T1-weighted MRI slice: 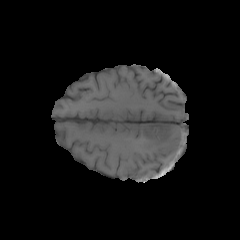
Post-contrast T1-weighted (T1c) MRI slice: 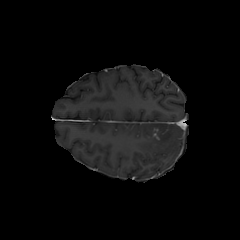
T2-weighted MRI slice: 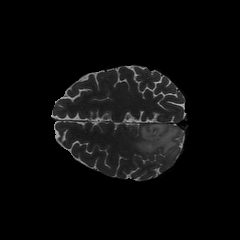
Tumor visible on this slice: yes